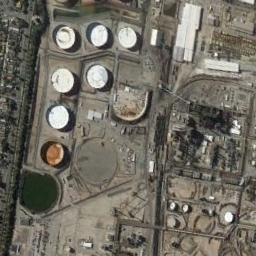
Label: storage tanks